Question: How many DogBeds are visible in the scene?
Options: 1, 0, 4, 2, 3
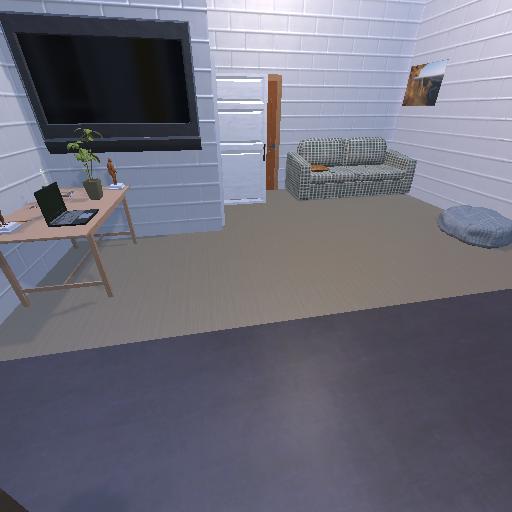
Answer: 1